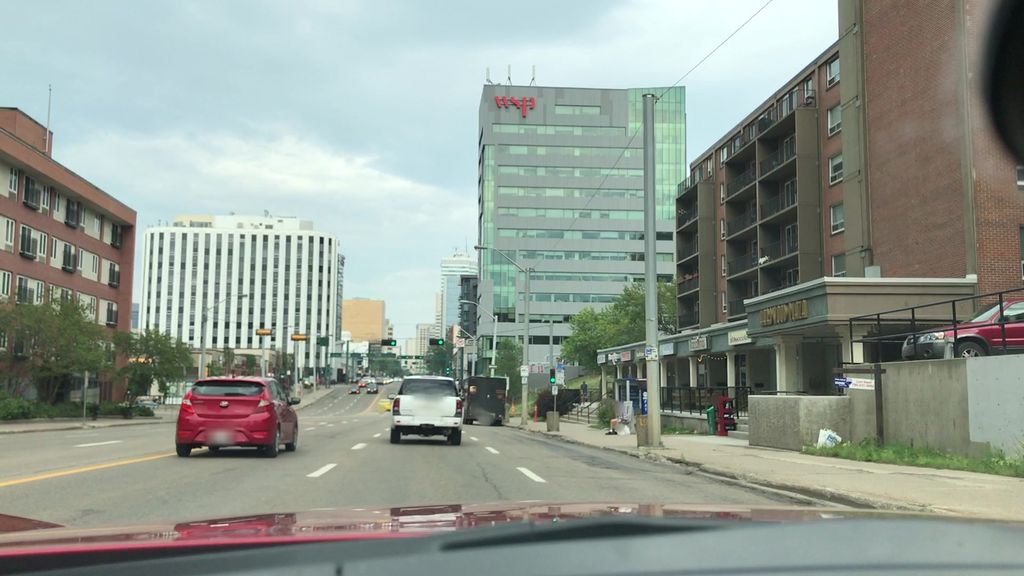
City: edmonton